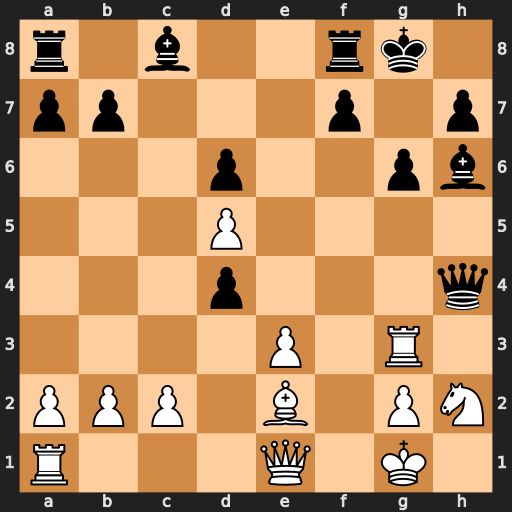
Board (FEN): r1b2rk1/pp3p1p/3p2pb/3P4/3p3q/4P1R1/PPP1B1PN/R3Q1K1
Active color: w
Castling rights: -
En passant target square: -
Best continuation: Rxg6+ fxg6 Qxh4 Bxe3+ Kh1